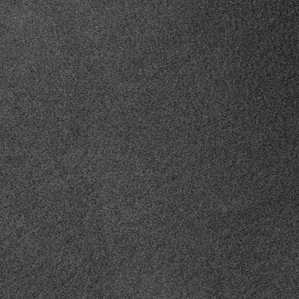
Label: frost